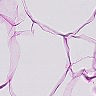
Metastatic tissue present: no